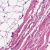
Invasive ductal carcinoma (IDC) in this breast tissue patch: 0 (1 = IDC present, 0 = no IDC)